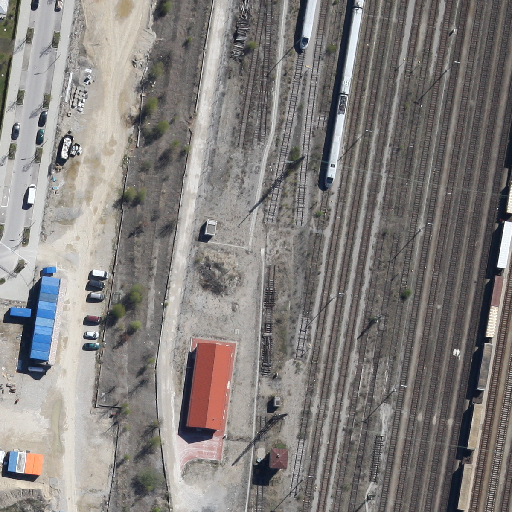
Referring expression: vehicle in the parking area